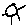
Label: sun